Question: In AppHost.cs
'''
container.Register<IRedisClientsManager>(
c => new PooledRedisClientManager(redisConnectionString));
'''
I'm not seeing these sessions getting cleaned up in 30sec.
'''
public class MyUserSession: AuthUserSession {
public override void OnAuthenticated(IServiceBase authService,
IAuthSession session, IAuthTokens tokens,
Dictionary <string, string > authInfo) {
...do stuff here
authService.SaveSession(session, TimeSpan.FromSeconds(30));
}
}
'''

Am I missing something in the redis config or possibly setting this wrong? Also, if i log in a second time, they start to accumulate for the identical user. Are we supposed to cleanup in this method if there's an existing session for the current user?
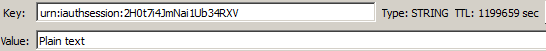
Answer: That would only save the session for that time, it would get overwritten if with the default expiry if the Session was saved again.
You can control each time the Session is saved by overriding 'AppHostBase.OnSaveSession()', e.g:
'''
public override void OnSaveSession(
IRequest httpReq, IAuthSession session, TimeSpan? expiresIn = null)
{
base.OnSaveSession(session, TimeSpan.FromSeconds(30));
}
'''